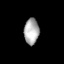
Tissue: lung
Cell type: T cells
Senescence score: 0.2327
Nuclear area (px): 375
Mean DAPI intensity: 174.227